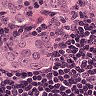
Metastatic tissue present: yes